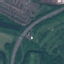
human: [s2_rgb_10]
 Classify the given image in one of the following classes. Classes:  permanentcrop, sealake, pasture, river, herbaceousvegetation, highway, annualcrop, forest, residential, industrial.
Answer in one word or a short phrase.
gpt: Highway